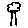
Label: tree